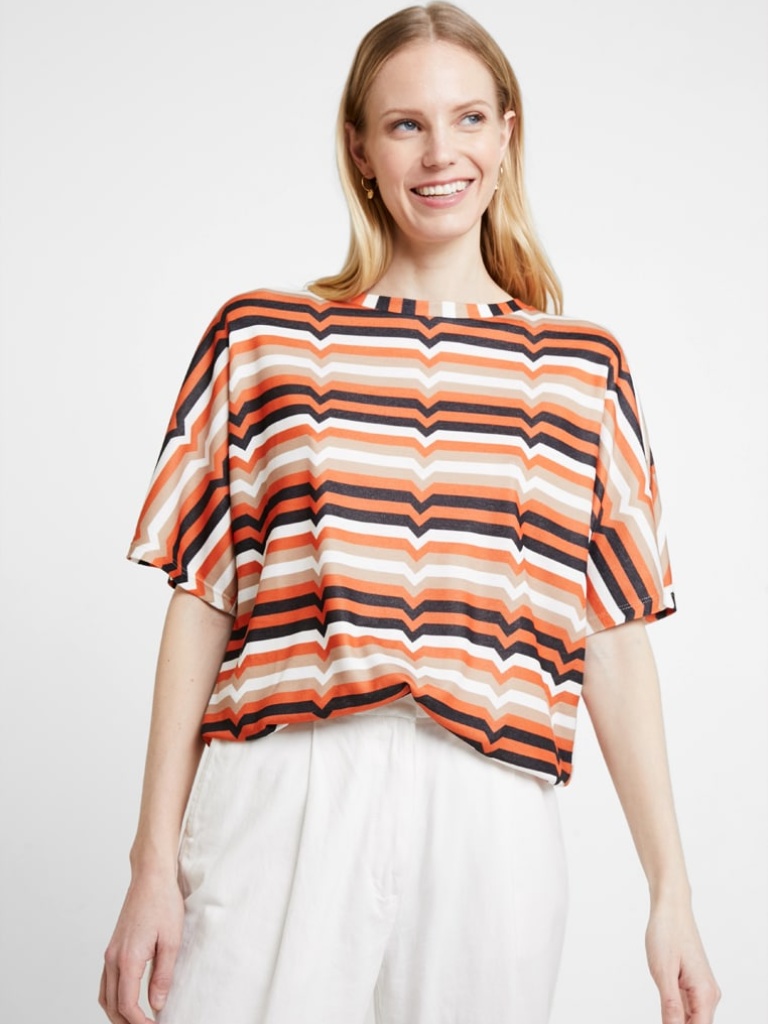
cotton relaxed short sleeve waist length French Tucked crew t-shirt